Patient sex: M
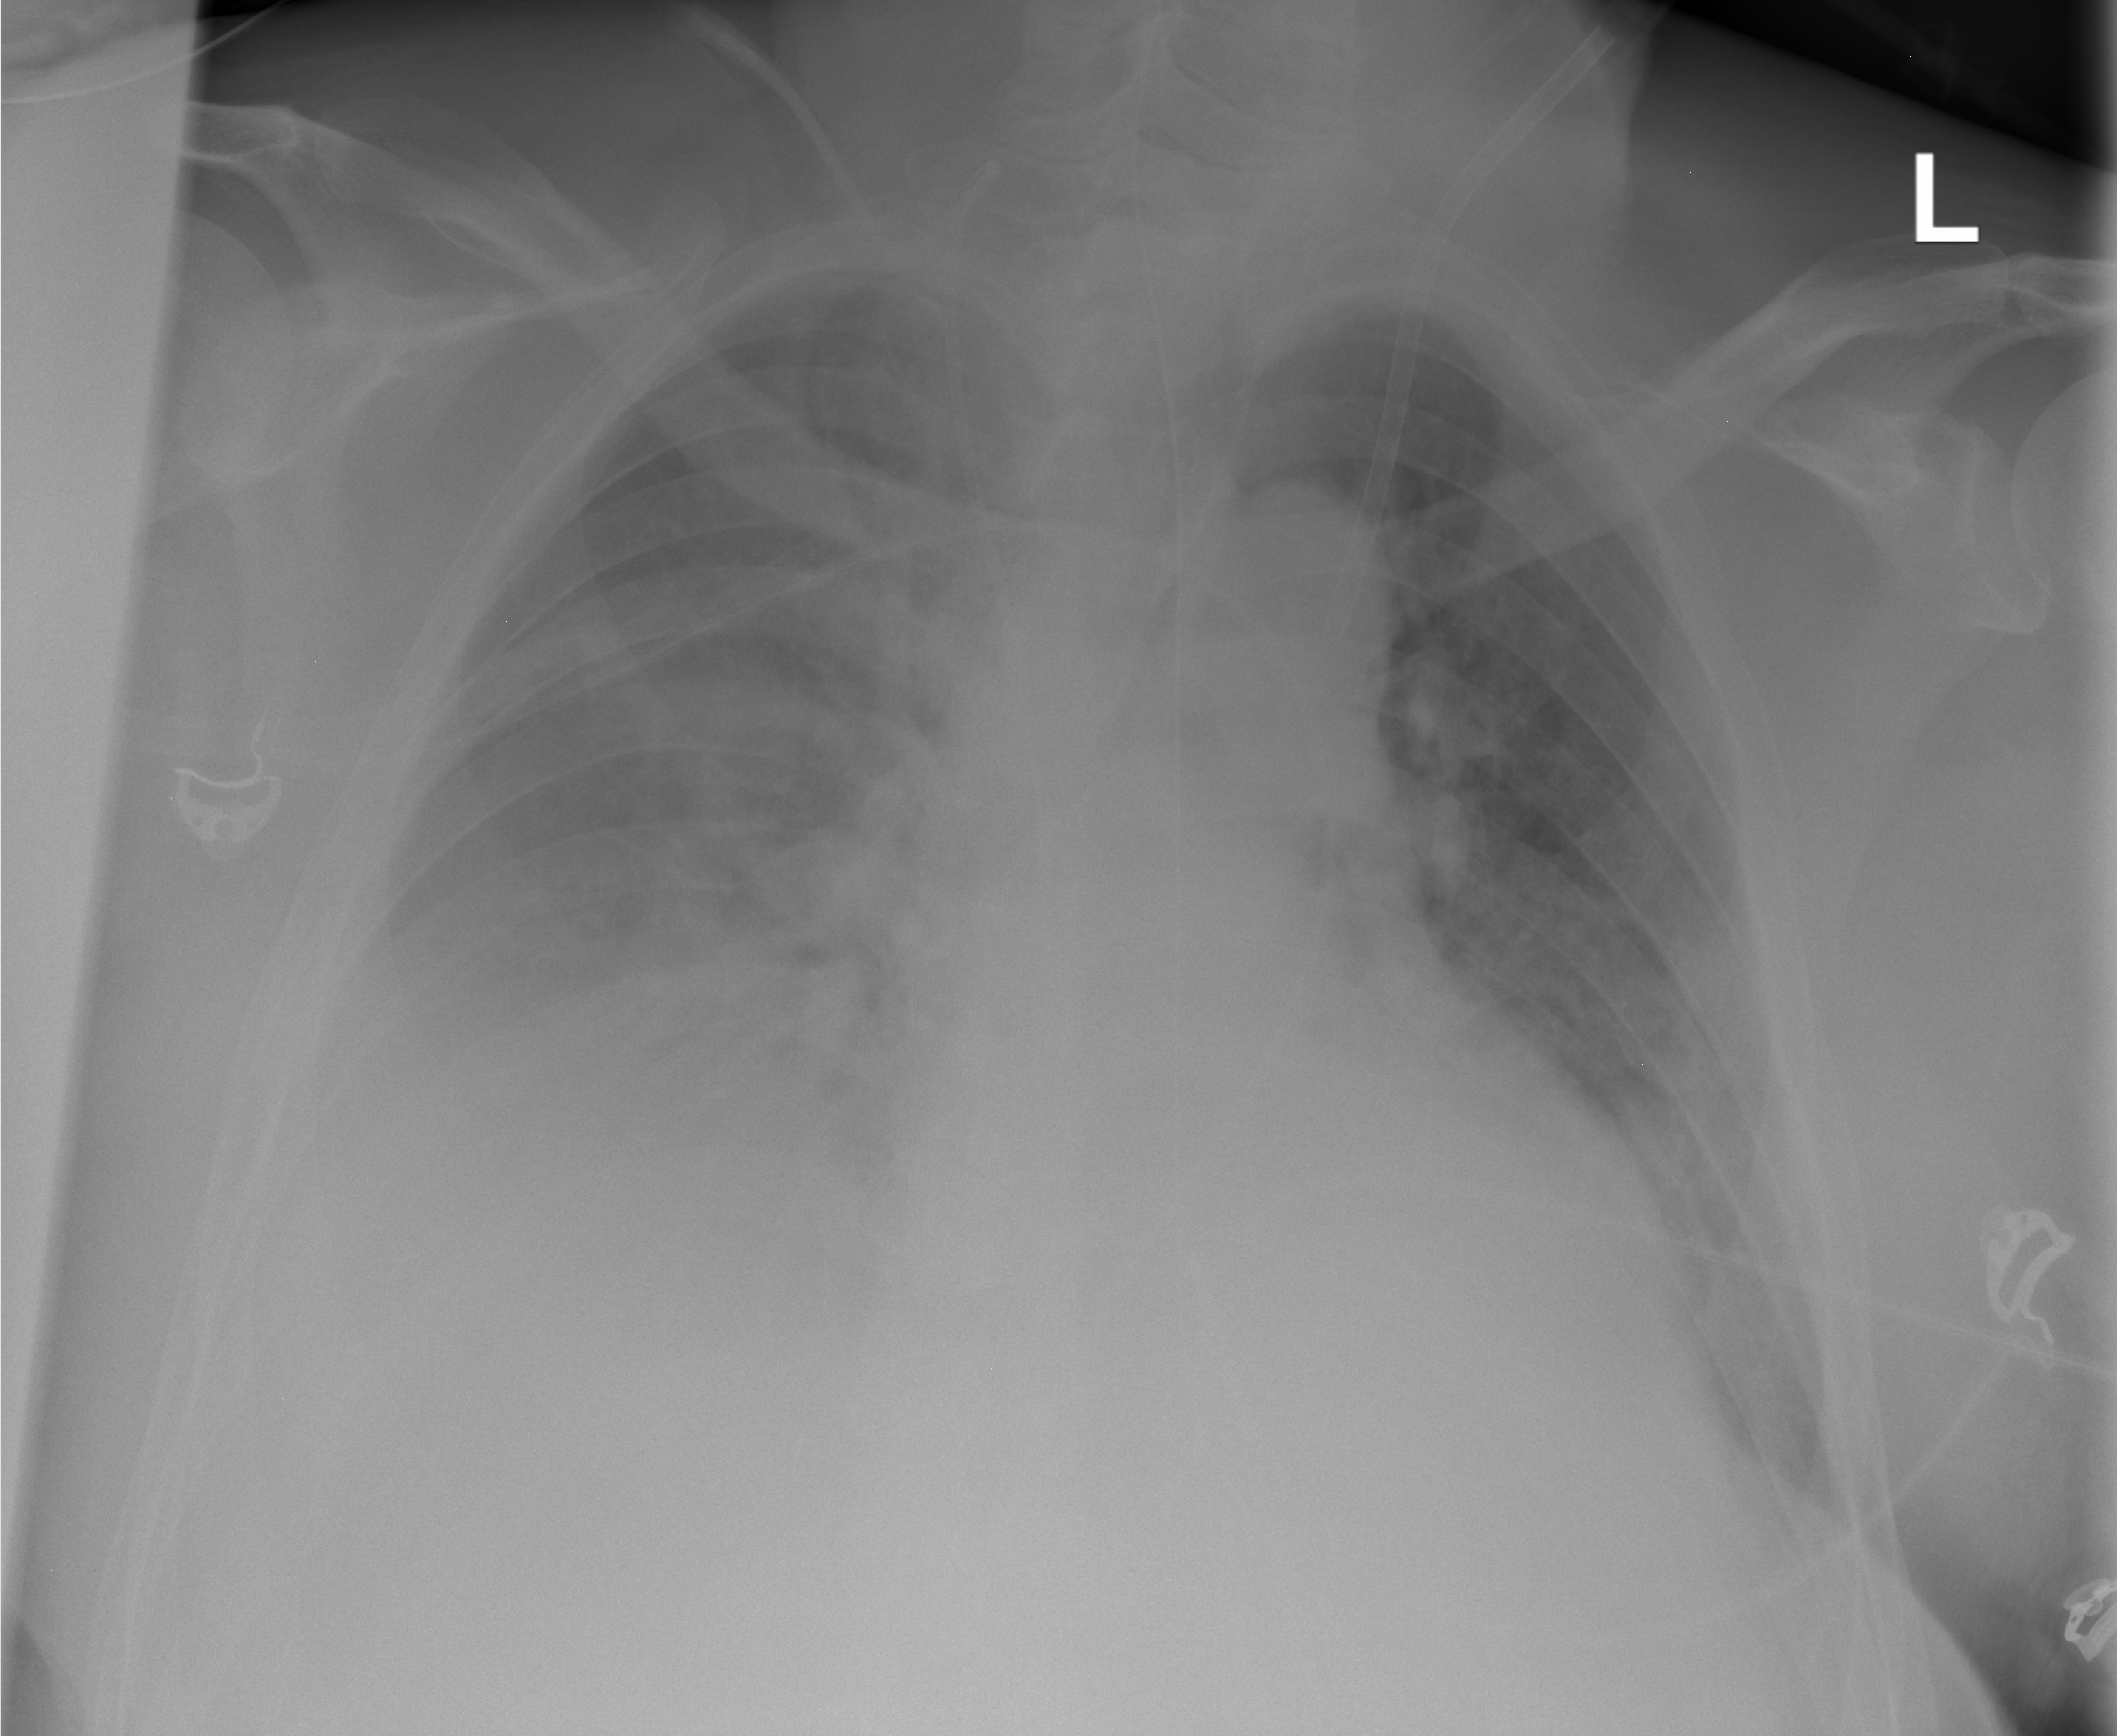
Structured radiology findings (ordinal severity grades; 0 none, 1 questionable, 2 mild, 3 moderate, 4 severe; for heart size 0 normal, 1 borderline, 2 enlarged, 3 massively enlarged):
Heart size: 2
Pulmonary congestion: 2
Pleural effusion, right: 3
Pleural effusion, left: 2
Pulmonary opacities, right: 0
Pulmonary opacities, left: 0
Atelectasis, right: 2
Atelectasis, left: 2